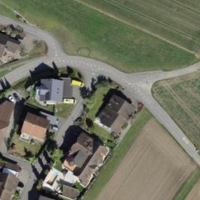
EUNIS habitat code: 52
Species observed at this site:
Salvia pratensis
Ornithogalum umbellatum